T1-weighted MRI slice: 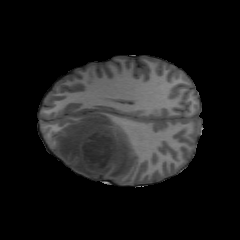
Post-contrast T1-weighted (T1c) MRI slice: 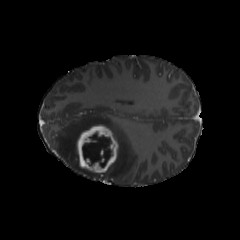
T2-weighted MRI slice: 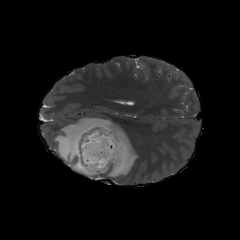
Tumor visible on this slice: yes